Field crop: maize
Growth stage: 1
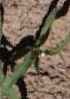
Species: maize